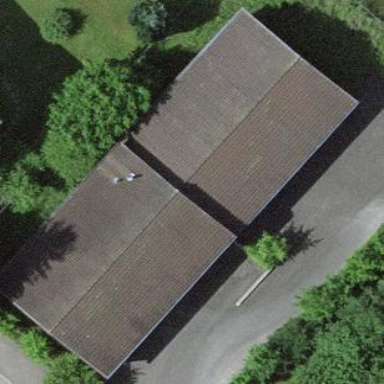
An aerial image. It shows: Warehouse building.